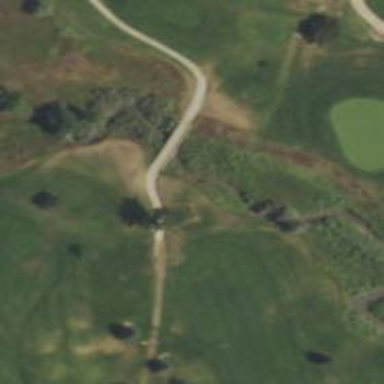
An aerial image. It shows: Path designated as golf cartpath. It is specifically marked as Golf Cart path.